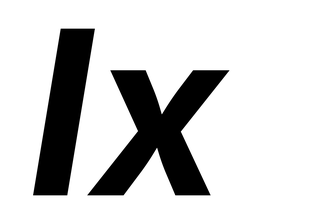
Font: Inter-Italic_Bold_Italic